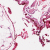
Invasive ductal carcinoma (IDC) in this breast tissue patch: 0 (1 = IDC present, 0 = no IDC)